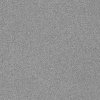
Atmospheric dust classification: dusty